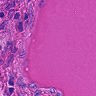
Metastatic tissue present: no